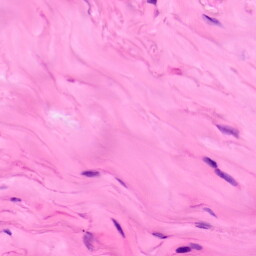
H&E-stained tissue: Lung